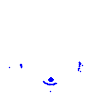
Particle: electron